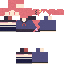
A female human skin with medium skin, wearing brown long hair dressed in a blue hoodie and blue pants, featuring a closed mouth.